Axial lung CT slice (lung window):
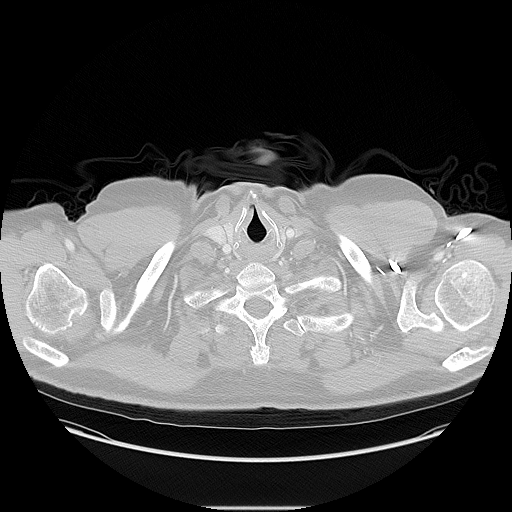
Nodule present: no